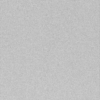
Label: dusty